Question: I have 3 tables:

'''
CREATE TABLE World_Type (
Name_ varchar (15) NOT NULL,
Skills varchar (30),
Bonus varchar (30),
Penalty varchar (30),
Description varchar (90),
PRIMARY KEY (Name_) );
CREATE TABLE Class (
Class_name varchar (30) NOT NULL,
Description varchar (50),
PRIMARY KEY (Class_name) );
CREATE TABLE character_ (
Name_ varchar (30) NOT NULL,
Class varchar (30),
World_Type varchar (15),
Str integer ,
WS integer ,
BS integer ,
Fel integer ,
Per integer ,
Int_ integer ,
Agi integer ,
WP integer ,
Tough integer ,
PRIMARY KEY (Name_) ,
FOREIGN KEY (Class) REFERENCES Class(Class_name),
FOREIGN KEY (World_Type) REFERENCES World_Type(Name_) );
CREATE TABLE world_class_requirements (
World_Type varchar (15) NOT NULL,
Class_name varchar (30) NOT NULL,
PRIMARY KEY (World_Type, Class_name),
FOREIGN KEY (World_Type) REFERENCES World_Type(Name_),
FOREIGN KEY (Class_Name) REFERENCES Class(Class_name) );
'''
When a person is created in character_, it should check if its possible to have correct combination, and insert if the conditions are correct and make an error if not. However even if i intentionally insert invalid combination of worl_type and class it still is inserted in the character_ table.
the Values in world_class_requirements, are:
'''
INSERT INTO world_class_requirements (World_Type, Class_name) VALUES (
'Feral World','Assassin');
INSERT INTO world_class_requirements (World_Type, Class_name) VALUES (
'Feral World','Guardsman');
INSERT INTO world_class_requirements (World_Type, Class_name) VALUES (
'Feral World','Imperial Psyker');
INSERT INTO world_class_requirements (World_Type, Class_name) VALUES (
'Feral World','Scum');
INSERT INTO world_class_requirements (World_Type, Class_name) VALUES (
'Hive World','Arbitrator');
INSERT INTO world_class_requirements (World_Type, Class_name) VALUES (
'Hive World','Assassin');
INSERT INTO world_class_requirements (World_Type, Class_name) VALUES (
'Hive World','Cleric');
INSERT INTO world_class_requirements (World_Type, Class_name) VALUES (
'Hive World','Guardsman');
INSERT INTO world_class_requirements (World_Type, Class_name) VALUES (
'Hive World','Imperial Psyker');
INSERT INTO world_class_requirements (World_Type, Class_name) VALUES (
'Hive World','Scum');
INSERT INTO world_class_requirements (World_Type, Class_name) VALUES (
'Hive World','Tech-Priest');
INSERT INTO world_class_requirements (World_Type, Class_name) VALUES (
'Imperial World','Adept');
INSERT INTO world_class_requirements (World_Type, Class_name) VALUES (
'Imperial World','Arbitrator');
INSERT INTO world_class_requirements (World_Type, Class_name) VALUES (
'Imperial World','Assassin');
INSERT INTO world_class_requirements (World_Type, Class_name) VALUES (
'Imperial World','Cleric');
INSERT INTO world_class_requirements (World_Type, Class_name) VALUES (
'Imperial World','Guardsman');
INSERT INTO world_class_requirements (World_Type, Class_name) VALUES (
'Imperial World','Imperial Psyker');
INSERT INTO world_class_requirements (World_Type, Class_name) VALUES (
'Imperial World','Scum');
INSERT INTO world_class_requirements (World_Type, Class_name) VALUES (
'Imperial World','Tech-Priest');
INSERT INTO world_class_requirements (World_Type, Class_name) VALUES (
'Void Born','Adept');
INSERT INTO world_class_requirements (World_Type, Class_name) VALUES (
'Void Born','Arbitrator');
INSERT INTO world_class_requirements (World_Type, Class_name) VALUES (
'Void Born','Assassin');
INSERT INTO world_class_requirements (World_Type, Class_name) VALUES (
'Void Born','Cleric');
INSERT INTO world_class_requirements (World_Type, Class_name) VALUES (
'Void Born','Imperial Psyker');
INSERT INTO world_class_requirements (World_Type, Class_name) VALUES (
'Void Born','Scum');
INSERT INTO world_class_requirements (World_Type, Class_name) VALUES (
'Void Born','Tech-Priest');
'''
so for example the class "Adept" should not be allowed to be from a world_type "Feral World", yet it still accepts it.
What am i doing wrong here?
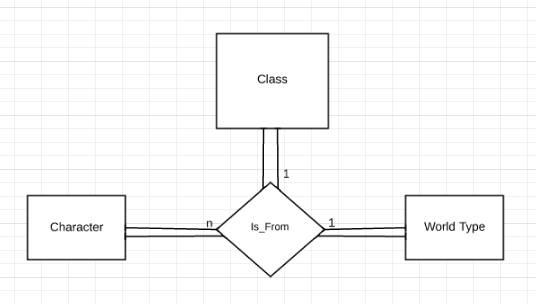
Answer: I think the problem is that the 'character_' table has no reference to the 'world_class_requirements' table. I think you need to add the following relationship:
'''
FOREIGN KEY (World_Type, Class) REFERENCES world_class_requirements(World_Type, Class),
'''